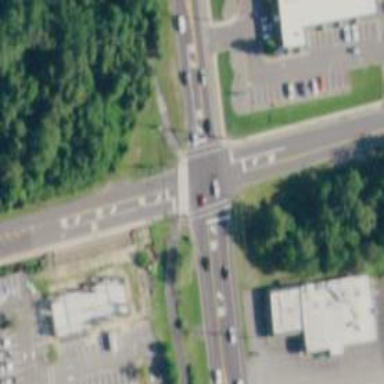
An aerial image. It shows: Marked crossing on asphalt cycleway road.